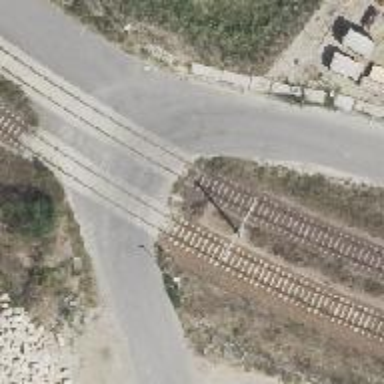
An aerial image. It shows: Railway level crossing.